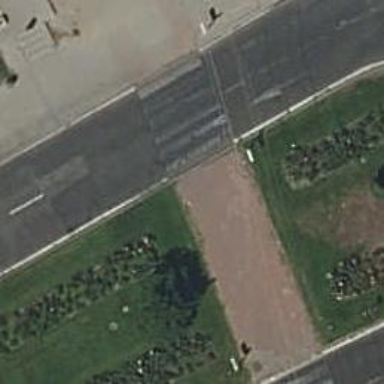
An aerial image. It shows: Kerb barrier.